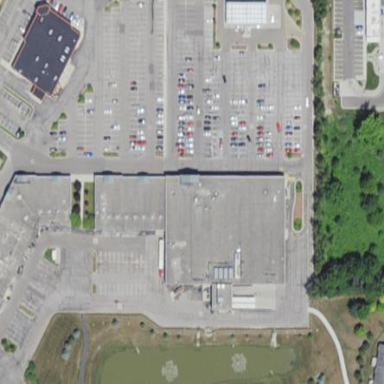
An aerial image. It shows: Supermarket building.